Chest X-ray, PA view. Patient: 67 years old, sex M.
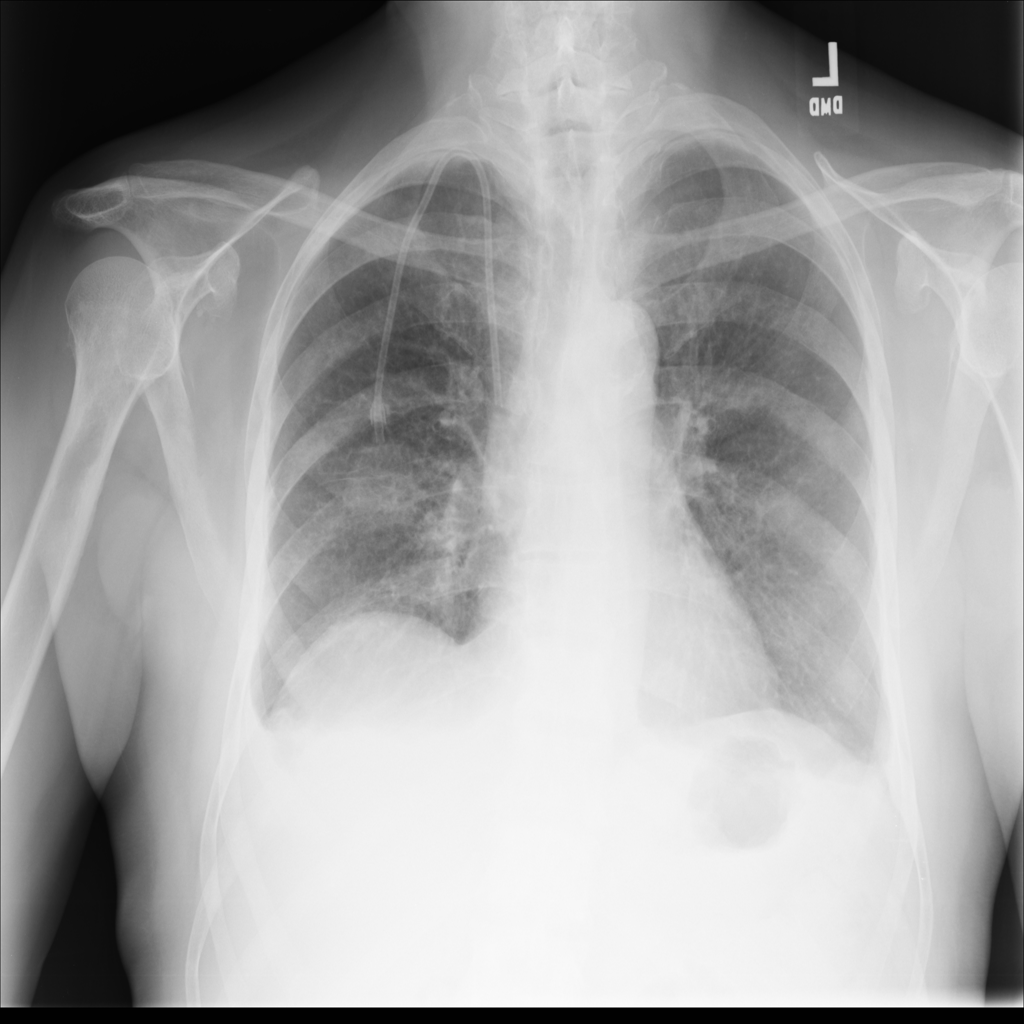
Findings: No Finding